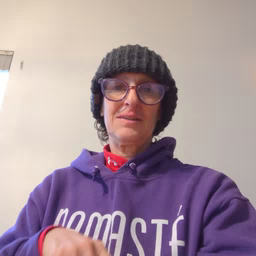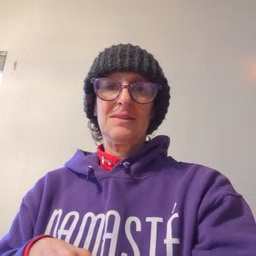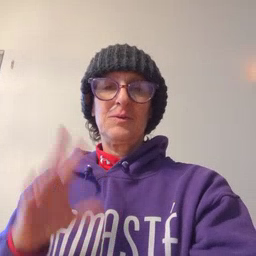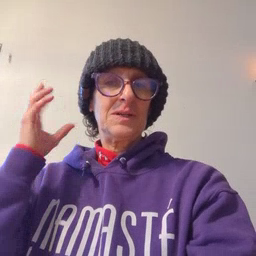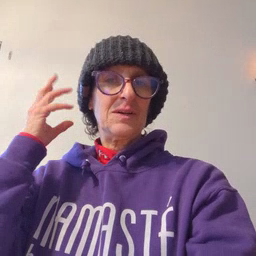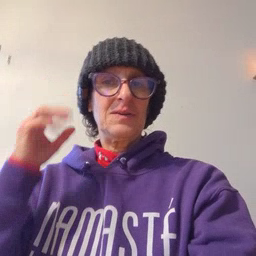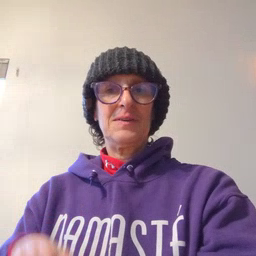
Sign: radio